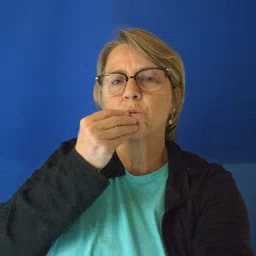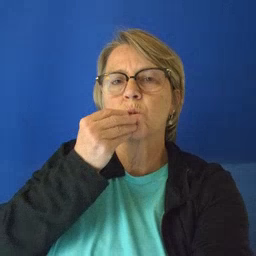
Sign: food